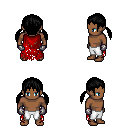
a pixel art fantasy rpg character, male body template, human, dark skin, red tattered cape, white pants, black twin-tailed hairstyle, metal gloves, four views (front, back, left, right), 2x2 character sprite sheet, small pixel art, hard edges, no anti-aliasing